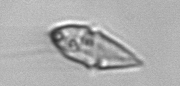
Label: Gyrodinium